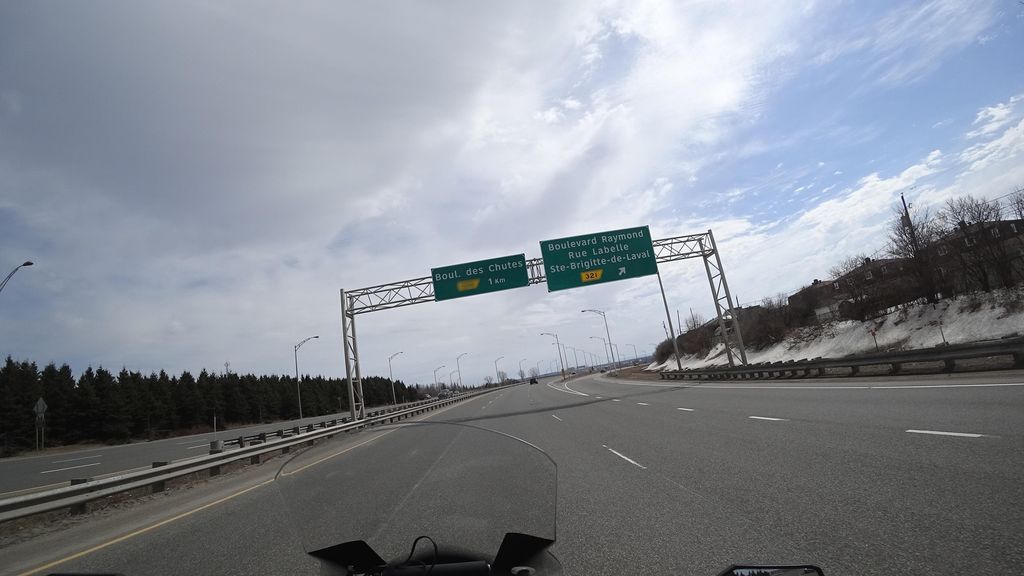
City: quebec_city